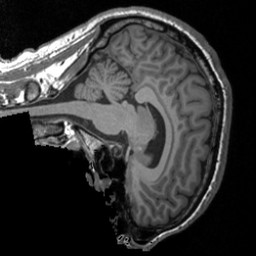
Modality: T1w
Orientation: sagittal
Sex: male
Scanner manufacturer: siemens
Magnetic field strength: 3 T
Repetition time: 1.9 s
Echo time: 0.00226 s